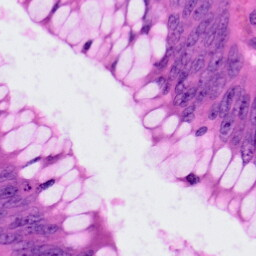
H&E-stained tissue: Colon